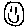
Label: smiley face